Question: '''
struct gate
{
char name[10];
int type; //Type of the gate : INPUT,AND, OR, NOT, FLIPFLOP
int value;
char inputname1[10];
char inputname2[10];
struct gate *input1;
struct gate *input2;
};
'''
I've created a tree with a struct structure, but I can't find out how to calculate it in a recursive way, can you help?

'''
int pre(struct gate *root) //address of root node is pass
{
if(root->input1->type==INPUT || root->input2->type==INPUT){
if(root->type == OR){
root->type = INPUT;
return root->value = gateor(root->input1->value,root->input2->value);
}
if(root->type == AND){
root->type = INPUT;
return root->value = gateand(root->input1->value,root->input2->value);
}
if(root->type==NOT){
root->type=INPUT;
return root->value = gatenot(root->input1->value);
}
if(root->type == FLIPFLOP){
root->type = INPUT;
return root->value = gateflipflop(root->input1->value,0);
}
}
pre(root->input1);
pre(root->input2);
}
'''
i can't think recursive,I was hoping it would work.
a,b,c,d is a struct but it only has value , type and name.
values are 1 and 0
gate values = -1;
I don't know if these values are necessary.
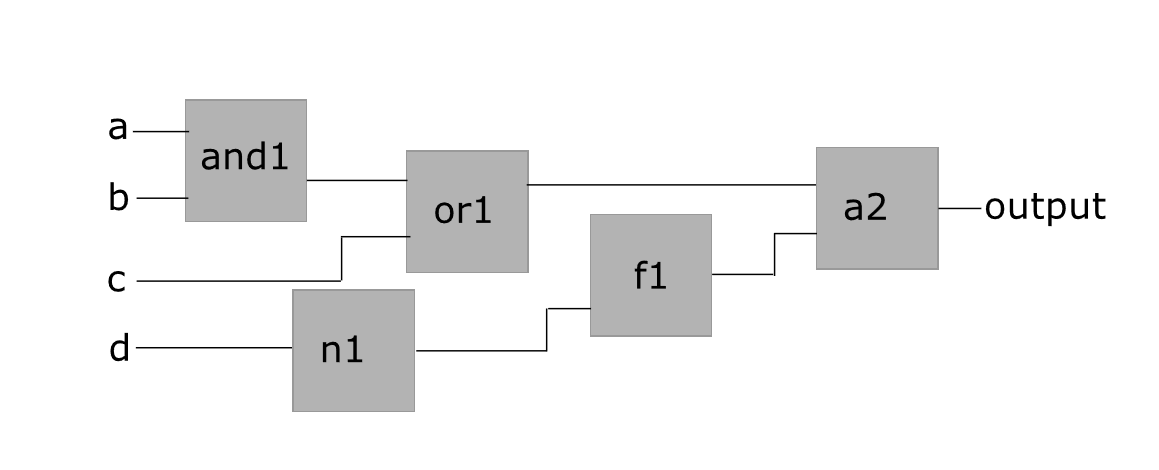
Answer: Recursively you could solve it like this:
'''
int pre (struct gate *root) {
if (root->type == INPUT)
return root->value; // This is the recursion end
else if (root->type == OR) {
return gateor(pre(root->input1), pre(root->input2)); // Recurse here
} else if (root->type == AND) {
return gateand(pre(root->input1), pre(root->input2));
} // Same for the other operations
}
'''
This should give you an idea how to solve your problem.